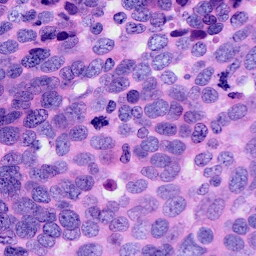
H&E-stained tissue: Ovarian